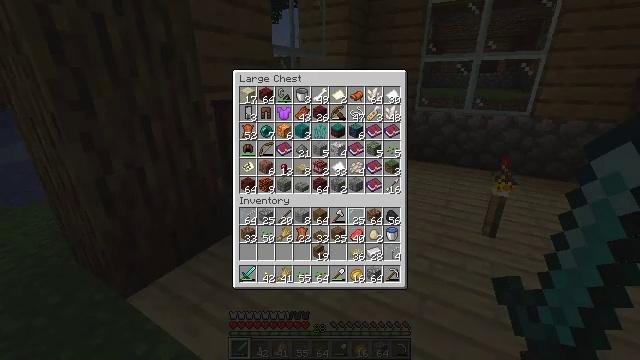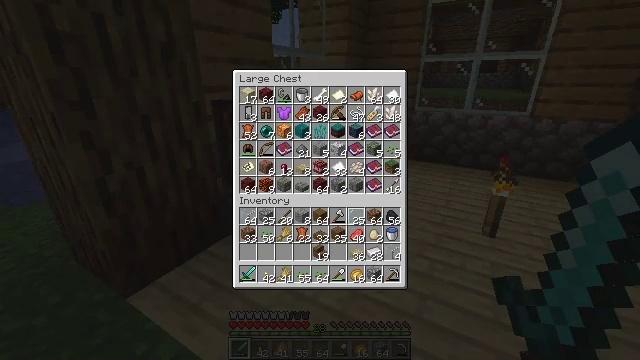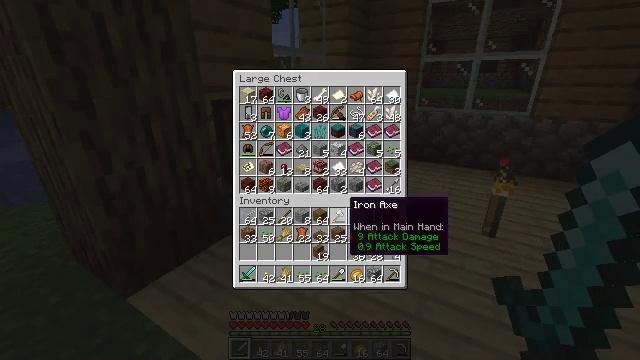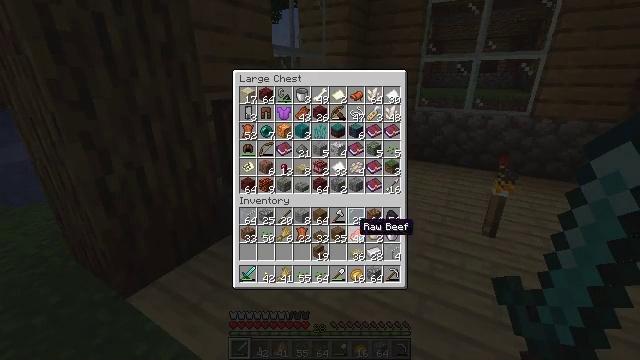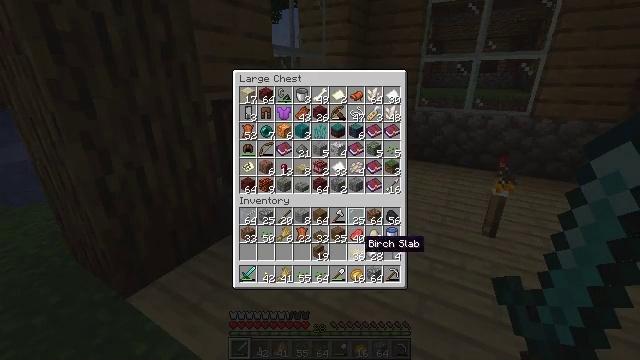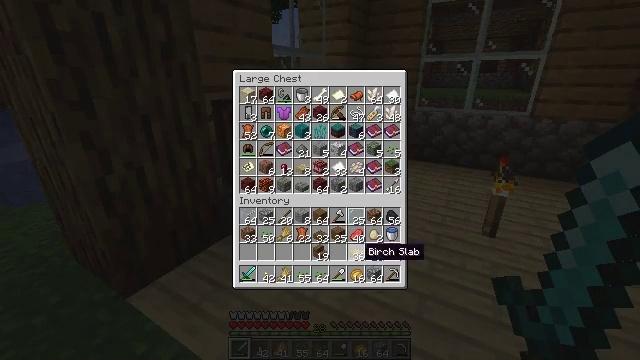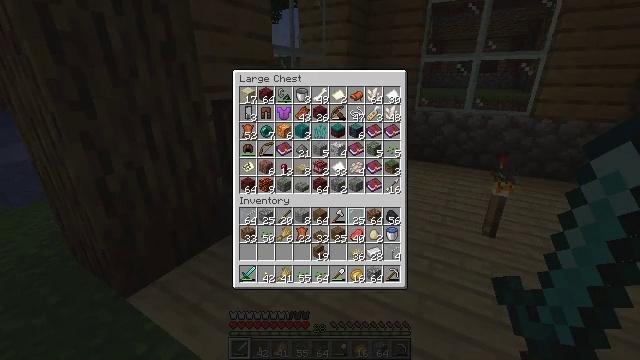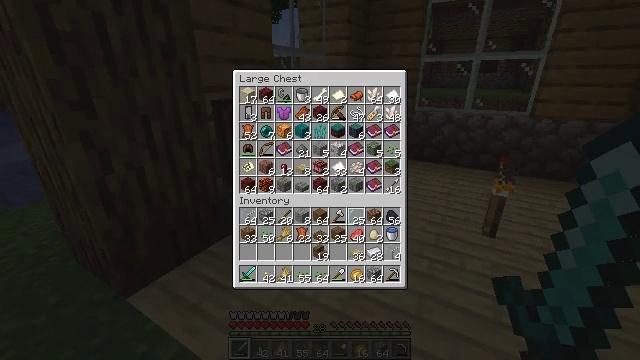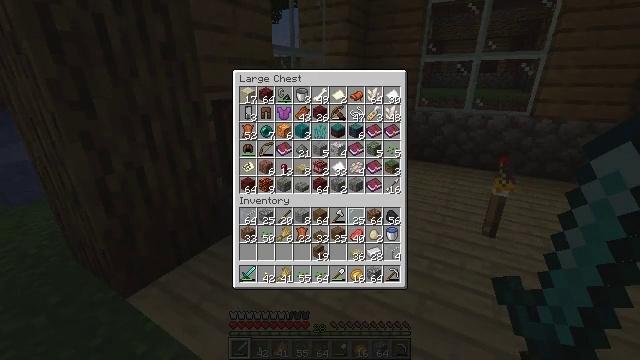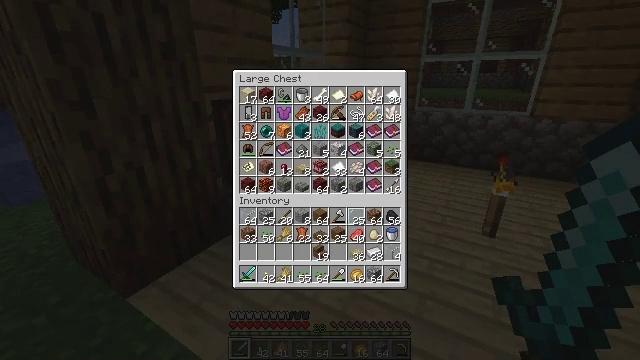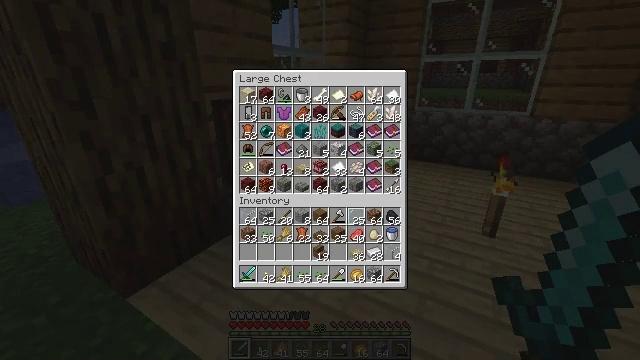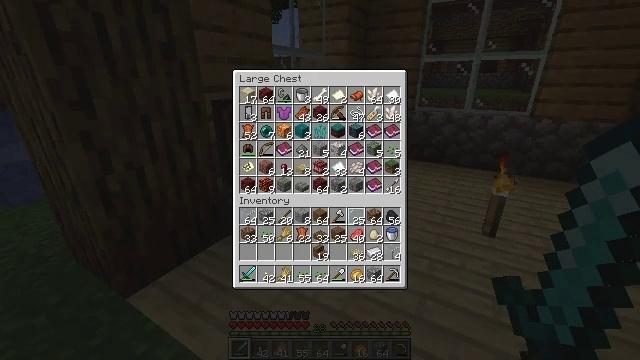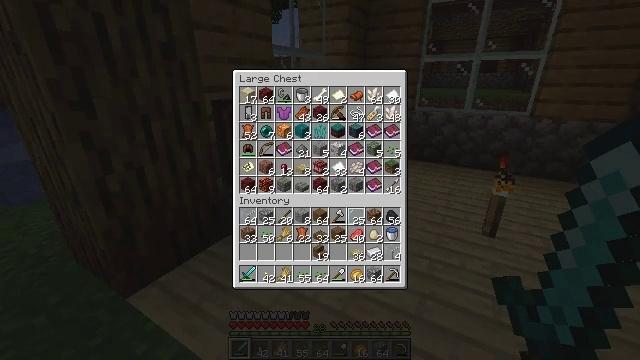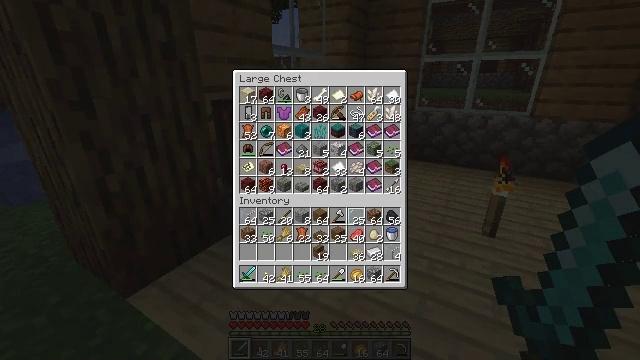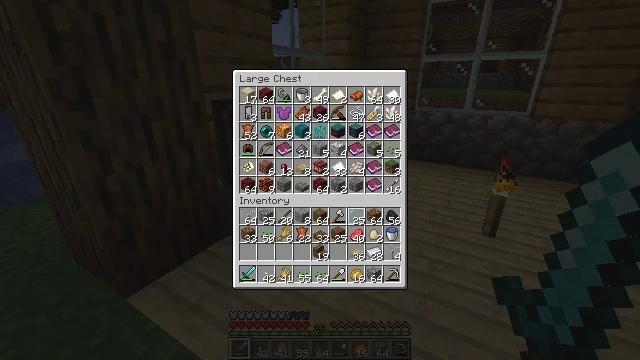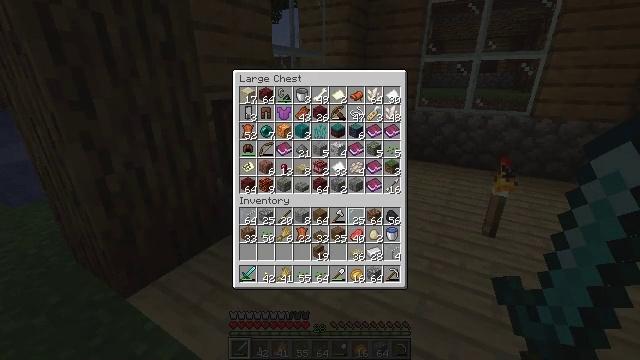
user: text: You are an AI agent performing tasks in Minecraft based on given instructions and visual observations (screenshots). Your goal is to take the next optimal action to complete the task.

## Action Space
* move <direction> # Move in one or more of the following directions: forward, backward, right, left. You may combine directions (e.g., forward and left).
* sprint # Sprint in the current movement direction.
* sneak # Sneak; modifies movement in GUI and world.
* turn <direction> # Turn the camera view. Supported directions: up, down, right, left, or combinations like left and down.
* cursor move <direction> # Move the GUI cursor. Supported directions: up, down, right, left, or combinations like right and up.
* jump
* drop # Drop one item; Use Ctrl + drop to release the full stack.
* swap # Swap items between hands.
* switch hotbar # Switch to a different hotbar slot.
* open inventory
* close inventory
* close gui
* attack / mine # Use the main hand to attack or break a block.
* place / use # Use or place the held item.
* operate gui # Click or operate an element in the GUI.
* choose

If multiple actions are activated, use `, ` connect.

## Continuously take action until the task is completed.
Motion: motion action
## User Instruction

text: Craft a baked potato using a furnace.
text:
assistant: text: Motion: no_op
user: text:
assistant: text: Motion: cursor move right and down
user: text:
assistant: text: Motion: cursor move right and down
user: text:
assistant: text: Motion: cursor move down
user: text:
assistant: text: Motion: cursor move down
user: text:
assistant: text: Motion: no_op
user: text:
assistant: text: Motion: no_op
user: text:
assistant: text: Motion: no_op
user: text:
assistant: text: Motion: no_op
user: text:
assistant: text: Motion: no_op
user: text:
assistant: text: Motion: no_op
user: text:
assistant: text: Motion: no_op
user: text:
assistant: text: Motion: no_op
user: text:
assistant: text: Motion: no_op
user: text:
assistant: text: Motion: no_op
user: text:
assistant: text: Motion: no_op
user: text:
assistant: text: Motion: no_op
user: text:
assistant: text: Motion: no_op
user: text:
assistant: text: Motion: no_op
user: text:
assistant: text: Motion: no_op
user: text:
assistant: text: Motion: no_op
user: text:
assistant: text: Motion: no_op
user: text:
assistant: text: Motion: no_op
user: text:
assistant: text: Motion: no_op
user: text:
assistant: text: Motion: no_op
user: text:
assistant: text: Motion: no_op
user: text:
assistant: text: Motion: no_op
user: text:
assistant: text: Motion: no_op
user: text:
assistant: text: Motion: no_op
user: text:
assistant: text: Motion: sneak